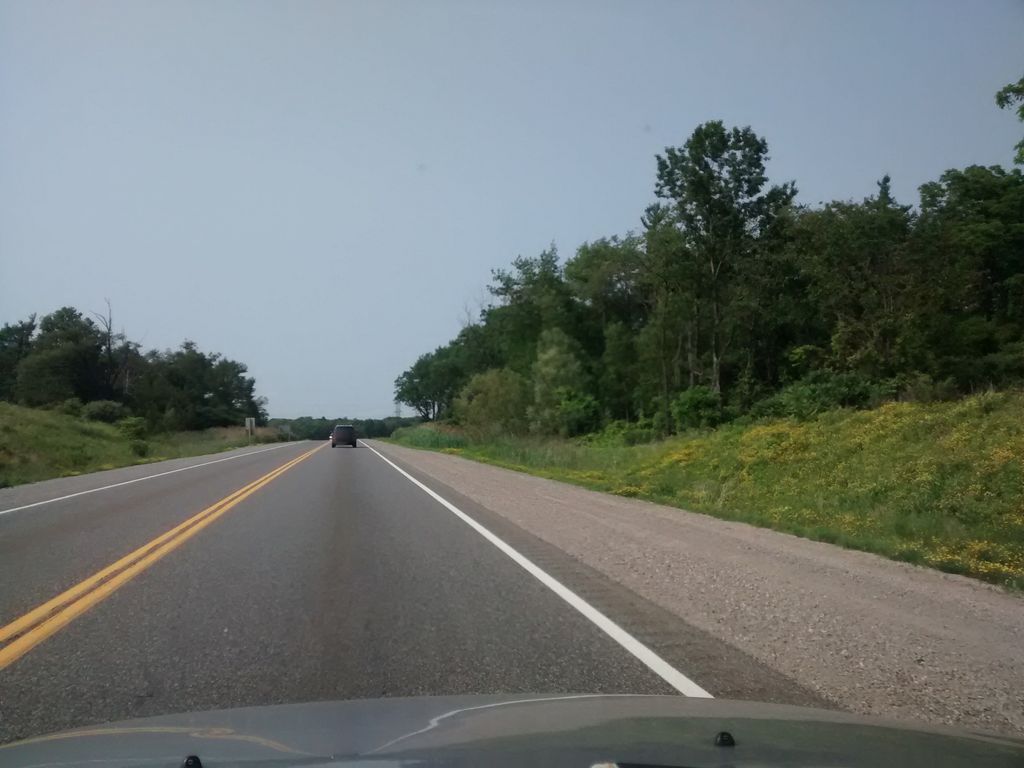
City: hamilton